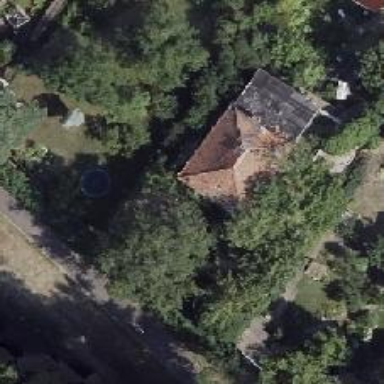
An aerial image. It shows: Detached building.